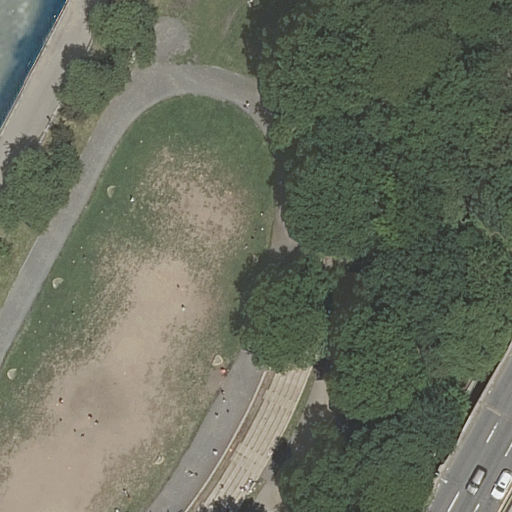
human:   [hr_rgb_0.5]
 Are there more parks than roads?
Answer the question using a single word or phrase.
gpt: no

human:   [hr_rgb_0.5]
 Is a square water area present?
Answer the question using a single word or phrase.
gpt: no

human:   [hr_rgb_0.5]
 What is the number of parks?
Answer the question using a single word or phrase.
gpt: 1

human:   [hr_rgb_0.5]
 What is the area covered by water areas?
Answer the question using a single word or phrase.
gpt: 146m2

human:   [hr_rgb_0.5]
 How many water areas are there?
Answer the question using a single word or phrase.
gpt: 1

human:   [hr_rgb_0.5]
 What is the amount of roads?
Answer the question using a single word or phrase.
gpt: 5

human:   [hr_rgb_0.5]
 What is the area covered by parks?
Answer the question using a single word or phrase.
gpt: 10629m2

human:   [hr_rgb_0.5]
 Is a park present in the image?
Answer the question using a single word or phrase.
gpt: yes

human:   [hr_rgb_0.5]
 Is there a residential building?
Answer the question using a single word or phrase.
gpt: no

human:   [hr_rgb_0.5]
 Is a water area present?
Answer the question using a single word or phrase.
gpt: yes

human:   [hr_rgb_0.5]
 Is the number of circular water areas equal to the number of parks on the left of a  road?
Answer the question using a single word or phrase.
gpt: yes

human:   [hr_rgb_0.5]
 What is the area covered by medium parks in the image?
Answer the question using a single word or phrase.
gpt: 0m2

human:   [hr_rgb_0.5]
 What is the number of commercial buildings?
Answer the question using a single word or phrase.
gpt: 0

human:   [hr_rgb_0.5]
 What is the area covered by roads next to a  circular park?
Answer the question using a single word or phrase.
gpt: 0m2

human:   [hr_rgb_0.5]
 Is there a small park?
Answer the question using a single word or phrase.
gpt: no

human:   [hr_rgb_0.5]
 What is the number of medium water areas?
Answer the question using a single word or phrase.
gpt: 1

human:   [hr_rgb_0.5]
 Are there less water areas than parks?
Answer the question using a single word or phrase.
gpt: no

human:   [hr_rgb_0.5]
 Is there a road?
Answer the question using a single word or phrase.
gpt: yes

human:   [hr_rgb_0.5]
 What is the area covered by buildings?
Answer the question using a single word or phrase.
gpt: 0m2

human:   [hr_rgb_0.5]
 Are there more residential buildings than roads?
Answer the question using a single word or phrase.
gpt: no

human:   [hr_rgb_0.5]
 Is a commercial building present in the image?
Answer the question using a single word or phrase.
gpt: no

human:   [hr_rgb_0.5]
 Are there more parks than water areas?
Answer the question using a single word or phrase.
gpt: no

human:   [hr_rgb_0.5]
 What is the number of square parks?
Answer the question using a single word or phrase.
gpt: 0

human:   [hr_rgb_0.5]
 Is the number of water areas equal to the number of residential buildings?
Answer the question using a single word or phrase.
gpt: no

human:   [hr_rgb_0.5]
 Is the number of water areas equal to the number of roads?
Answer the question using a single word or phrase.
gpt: no

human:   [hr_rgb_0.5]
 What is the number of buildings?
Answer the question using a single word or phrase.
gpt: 0

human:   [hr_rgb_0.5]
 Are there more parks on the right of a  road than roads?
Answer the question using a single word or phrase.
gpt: no

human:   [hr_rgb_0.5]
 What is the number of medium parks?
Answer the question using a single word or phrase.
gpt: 0

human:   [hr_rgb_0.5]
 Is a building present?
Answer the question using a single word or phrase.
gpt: no

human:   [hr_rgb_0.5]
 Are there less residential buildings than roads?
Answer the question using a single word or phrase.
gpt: yes

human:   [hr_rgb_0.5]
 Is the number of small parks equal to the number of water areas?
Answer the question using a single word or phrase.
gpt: no

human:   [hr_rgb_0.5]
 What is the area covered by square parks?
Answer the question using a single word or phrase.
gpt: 0m2

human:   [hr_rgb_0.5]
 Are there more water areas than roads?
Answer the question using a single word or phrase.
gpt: no

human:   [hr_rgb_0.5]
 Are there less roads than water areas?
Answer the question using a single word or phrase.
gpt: no

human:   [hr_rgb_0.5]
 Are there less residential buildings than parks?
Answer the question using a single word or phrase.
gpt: yes

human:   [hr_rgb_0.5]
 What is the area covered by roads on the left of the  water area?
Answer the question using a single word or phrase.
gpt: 0m2

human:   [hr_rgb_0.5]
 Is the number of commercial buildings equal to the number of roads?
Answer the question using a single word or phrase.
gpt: no

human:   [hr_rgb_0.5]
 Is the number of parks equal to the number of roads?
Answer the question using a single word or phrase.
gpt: no

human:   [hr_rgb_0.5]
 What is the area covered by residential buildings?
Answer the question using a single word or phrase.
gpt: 0m2

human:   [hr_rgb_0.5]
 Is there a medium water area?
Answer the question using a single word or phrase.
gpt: yes

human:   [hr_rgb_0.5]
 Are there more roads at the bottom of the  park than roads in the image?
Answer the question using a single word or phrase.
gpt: no

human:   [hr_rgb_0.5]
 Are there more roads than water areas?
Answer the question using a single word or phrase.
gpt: yes

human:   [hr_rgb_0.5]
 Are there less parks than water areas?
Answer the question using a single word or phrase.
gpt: no

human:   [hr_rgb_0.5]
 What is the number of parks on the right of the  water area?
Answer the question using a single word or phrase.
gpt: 1

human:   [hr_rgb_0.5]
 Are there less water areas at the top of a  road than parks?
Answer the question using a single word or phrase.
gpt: no

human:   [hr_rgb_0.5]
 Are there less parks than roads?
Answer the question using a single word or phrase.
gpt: yes

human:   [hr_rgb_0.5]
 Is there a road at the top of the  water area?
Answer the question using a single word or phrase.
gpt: no

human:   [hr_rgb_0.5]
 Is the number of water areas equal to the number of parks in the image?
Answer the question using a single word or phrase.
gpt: yes

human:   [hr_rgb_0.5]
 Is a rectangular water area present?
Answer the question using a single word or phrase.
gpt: yes

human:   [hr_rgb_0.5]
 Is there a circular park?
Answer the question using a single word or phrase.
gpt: no

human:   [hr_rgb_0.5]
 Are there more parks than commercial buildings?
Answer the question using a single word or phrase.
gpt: yes

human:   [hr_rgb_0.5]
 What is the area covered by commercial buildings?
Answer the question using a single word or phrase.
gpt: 0m2

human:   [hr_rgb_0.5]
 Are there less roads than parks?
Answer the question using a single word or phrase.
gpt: no

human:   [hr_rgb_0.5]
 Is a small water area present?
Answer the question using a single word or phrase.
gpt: no

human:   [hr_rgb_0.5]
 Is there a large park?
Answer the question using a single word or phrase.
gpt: yes

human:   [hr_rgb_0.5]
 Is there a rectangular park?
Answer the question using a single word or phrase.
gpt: yes

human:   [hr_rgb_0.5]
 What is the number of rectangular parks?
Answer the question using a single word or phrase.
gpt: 1

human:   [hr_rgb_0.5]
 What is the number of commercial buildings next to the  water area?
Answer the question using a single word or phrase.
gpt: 0

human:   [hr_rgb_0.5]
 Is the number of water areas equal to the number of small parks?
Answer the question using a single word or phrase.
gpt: no

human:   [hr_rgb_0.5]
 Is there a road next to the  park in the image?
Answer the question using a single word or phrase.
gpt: yes

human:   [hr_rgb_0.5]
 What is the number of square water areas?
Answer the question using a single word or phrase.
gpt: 0

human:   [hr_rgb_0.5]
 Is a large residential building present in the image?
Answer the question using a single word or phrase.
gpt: no

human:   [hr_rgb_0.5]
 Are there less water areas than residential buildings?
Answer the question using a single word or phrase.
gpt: no

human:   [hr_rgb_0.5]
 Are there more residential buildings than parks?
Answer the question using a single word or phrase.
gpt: no